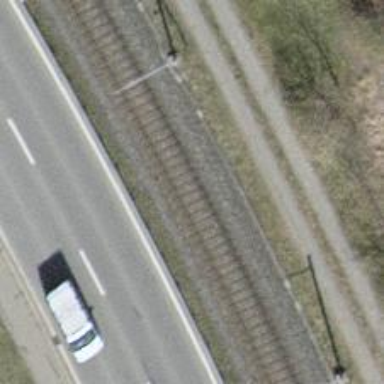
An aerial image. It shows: Single railway track with electrified contact line.